Question: I am new here in stackoverflow, and I saw this advert about importing our github project to stackoverflow profile:

But really, I cannot find a way to do this. Any helps? thanks!
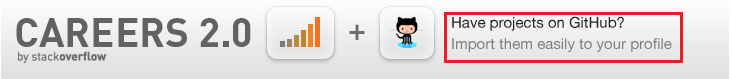
Answer: As the banner clearly states, this is for <URL>, which is invite-only.